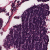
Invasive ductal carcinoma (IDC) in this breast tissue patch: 0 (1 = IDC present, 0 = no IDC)